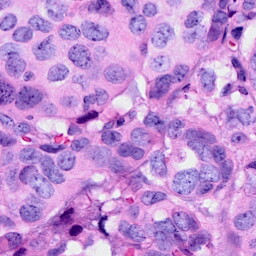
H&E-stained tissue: Breast